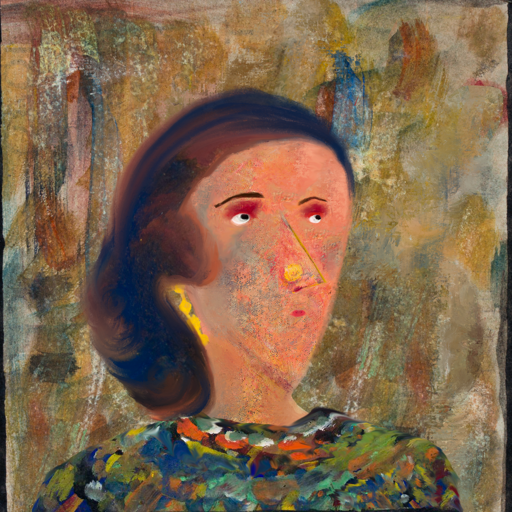
Background: Pipe, Head And Neck Side: Irani, Face Side: Irani, Bust: An_Impression, Hair Side: Mother_And_Son_Son, Head Accessory: Blank, Second Necklace: Blank, Necklace: Blank, Baby: Blank